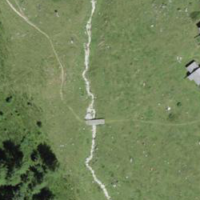
EUNIS habitat code: 26
Species observed at this site:
Polemonium caeruleum